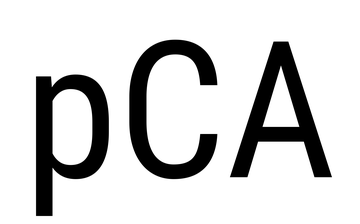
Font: Roboto_Condensed_Regular